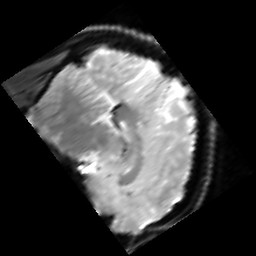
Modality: inplaneT2
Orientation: sagittal
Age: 20
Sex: male
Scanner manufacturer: siemens
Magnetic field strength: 3 T
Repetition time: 5 s
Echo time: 0.034 s